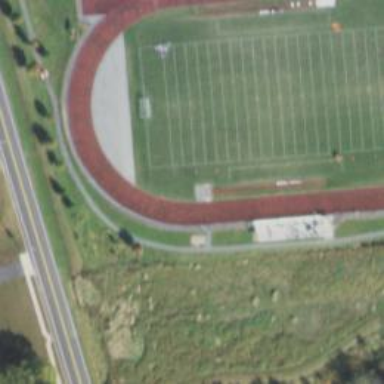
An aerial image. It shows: Athletics track located on leisure land.